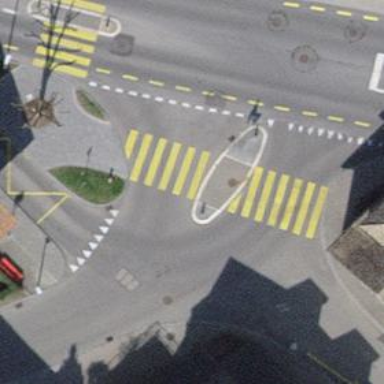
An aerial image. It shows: Traffic calming island.